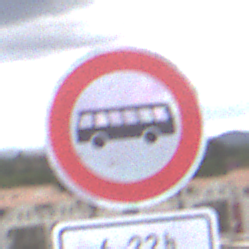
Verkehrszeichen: VerbotKraftomnibusse
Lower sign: ZeitangabenMitBeschraenkungAufWochentage4
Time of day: MorningAfternoon
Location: Outdoor (Suburban)
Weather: PartlyCloudy
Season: NotSpecified
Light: Natural